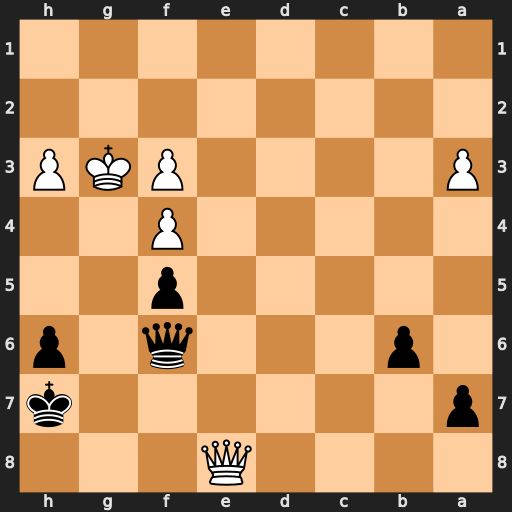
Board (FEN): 4Q3/p6k/1p3q1p/5p2/5P2/P4PKP/8/8
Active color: b
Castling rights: -
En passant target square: -
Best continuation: Qg6+ Qxg6+ Kxg6